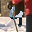
Label: 4